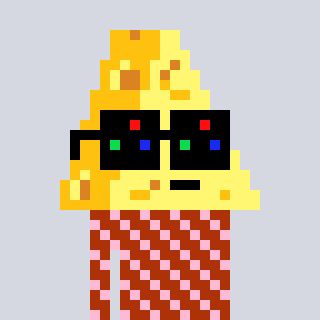
a pixel art character with square black sunglasses, a cheese-shaped head and a hotbrown-colored body on a cool background